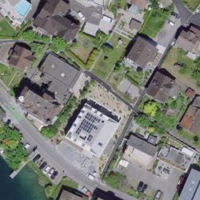
EUNIS habitat code: 54
Species observed at this site:
Mergus merganser